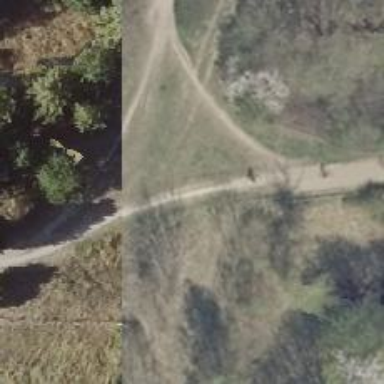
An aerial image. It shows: Compacted path.